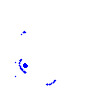
Particle: electron